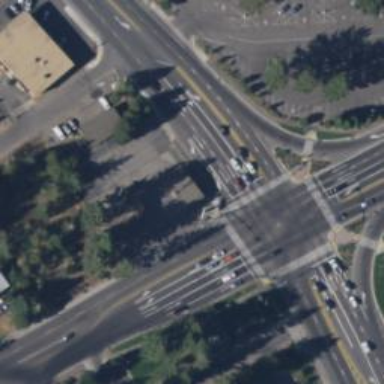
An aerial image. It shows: Zebra crossing for pedestrians.